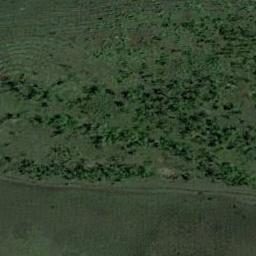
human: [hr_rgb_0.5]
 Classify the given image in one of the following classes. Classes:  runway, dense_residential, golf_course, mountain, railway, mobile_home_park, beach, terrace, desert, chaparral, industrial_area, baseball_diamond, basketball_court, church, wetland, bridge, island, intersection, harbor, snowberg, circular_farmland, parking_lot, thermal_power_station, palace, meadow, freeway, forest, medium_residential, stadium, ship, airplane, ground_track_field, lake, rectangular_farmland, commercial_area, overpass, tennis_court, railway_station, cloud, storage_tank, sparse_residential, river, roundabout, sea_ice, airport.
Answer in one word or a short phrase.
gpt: meadow